【题型】填空题　【知识点】平面几何　【难度】easy
如图, 正五边形 $ABCDE$ 的边长为2, 分别以点 $C, D$ 为圆心, $CD$ 长为半径画弧, 两弧交于点 $F$, 则 $\widehat{BF}$ 的长为\_\_\_\_\_\_。

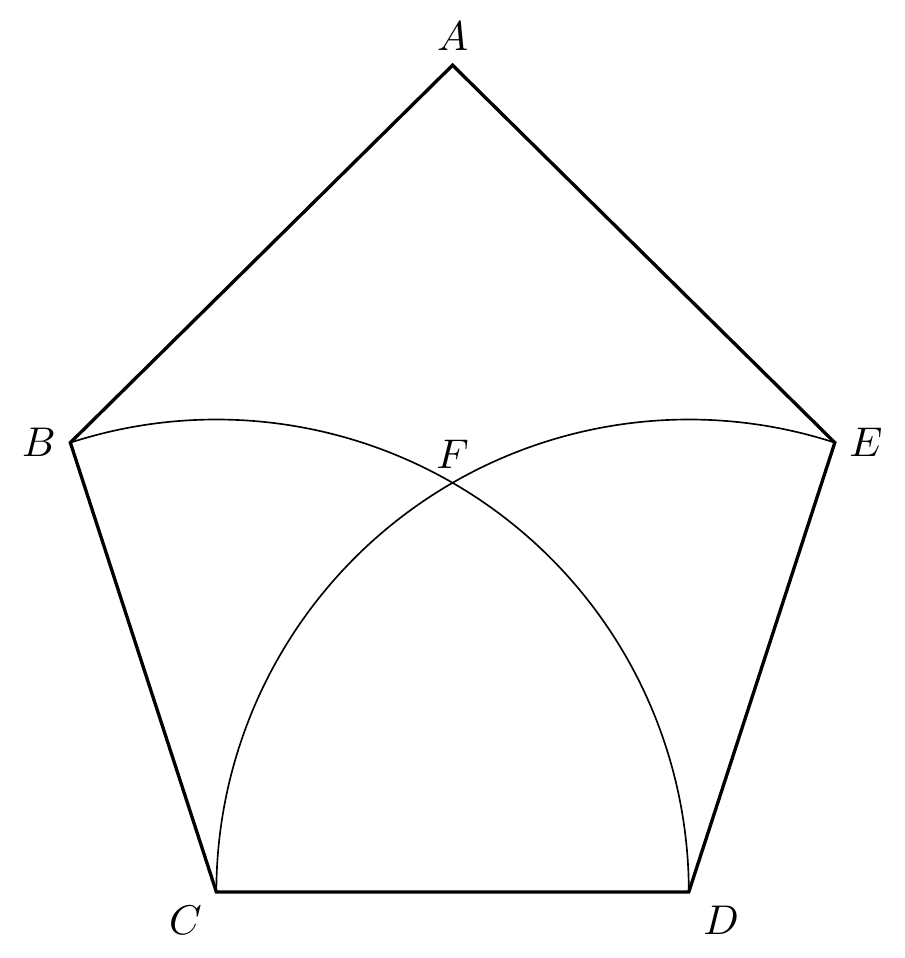
【解答】
解：连接 $CF$, $DF$,

则 $\triangle CFD$ 是等边三角形,

$\therefore \angle FCD = 60^\circ$,

$\because$ 在正五边形 $ABCDE$ 中, $\angle BCD = 108^\circ$,

$\therefore \angle BCF = 108^\circ - 60^\circ = 48^\circ$,

$\therefore \widehat{BF}$ 的长 $= \frac{48 \times \pi \times 2}{180} = \frac{8}{15}\pi$。

故答案为：$\frac{8}{15}\pi$。
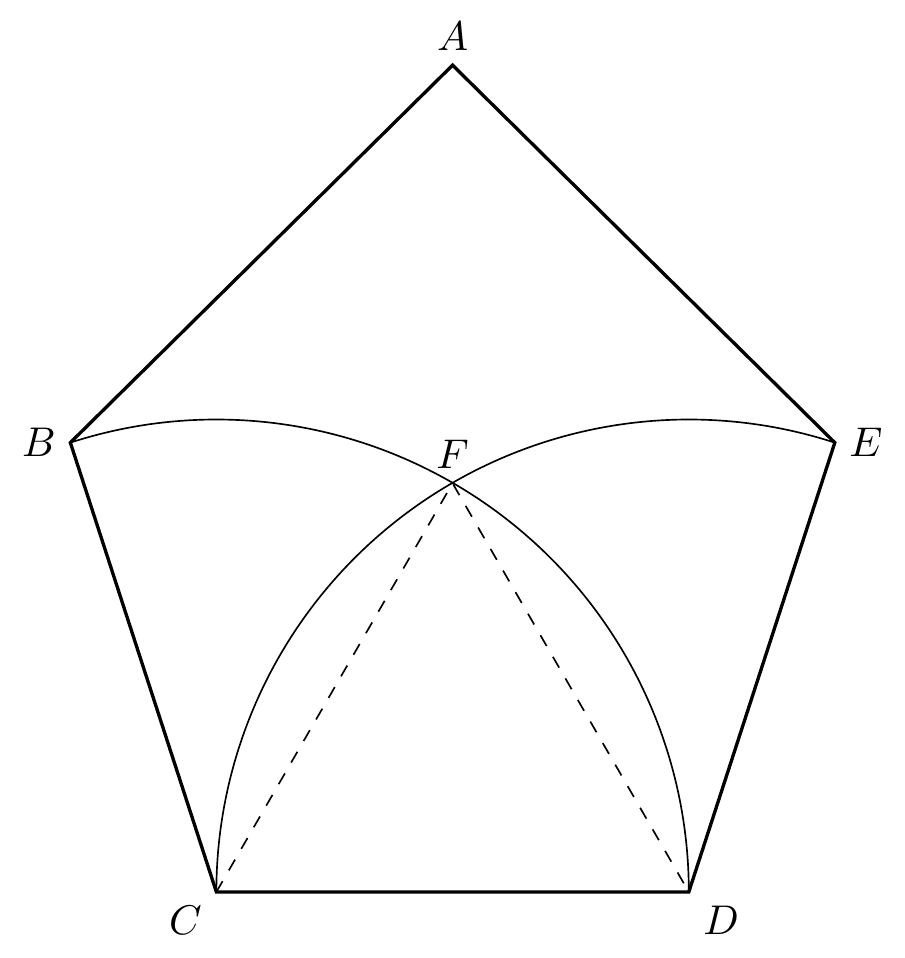